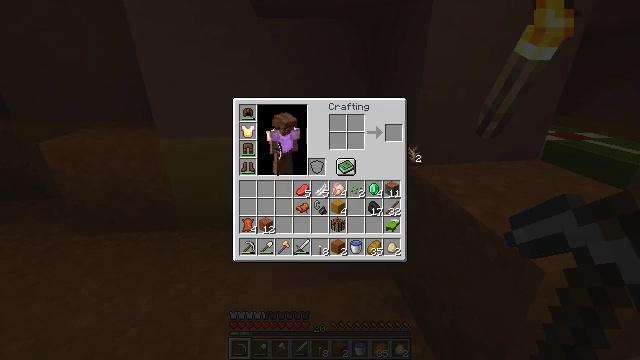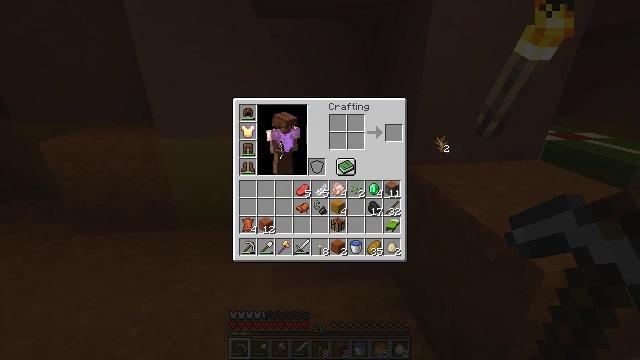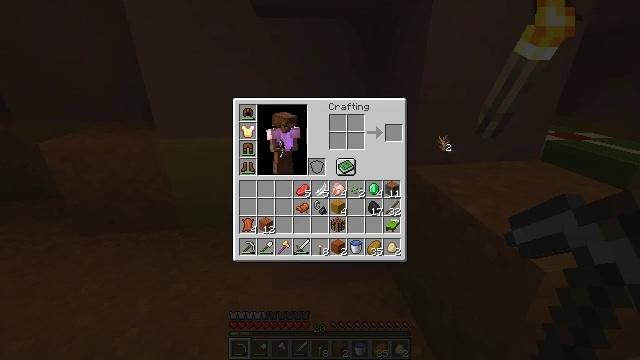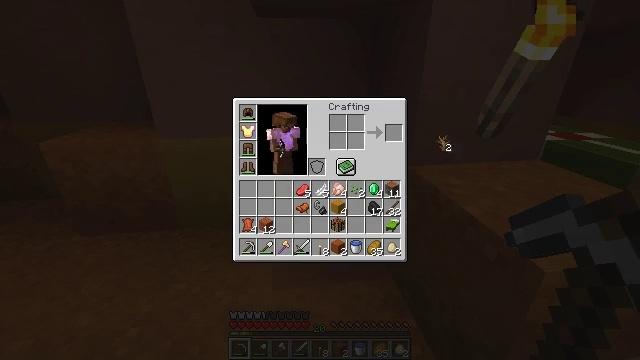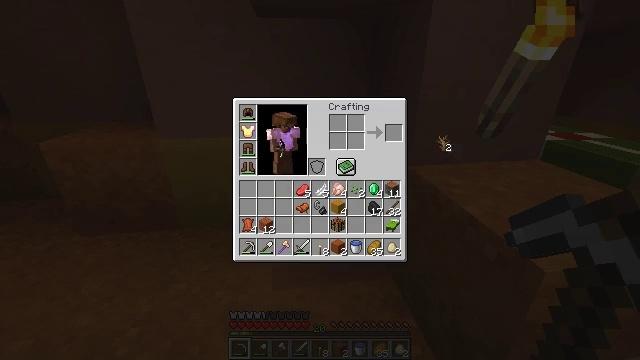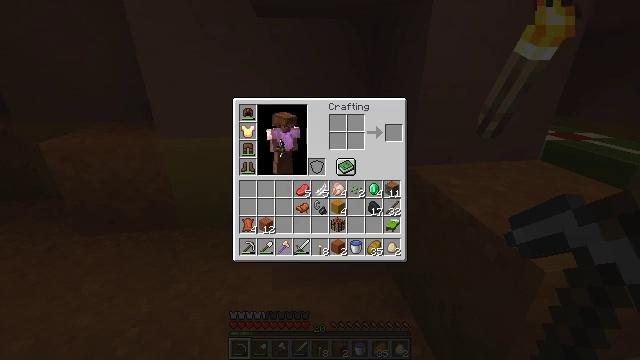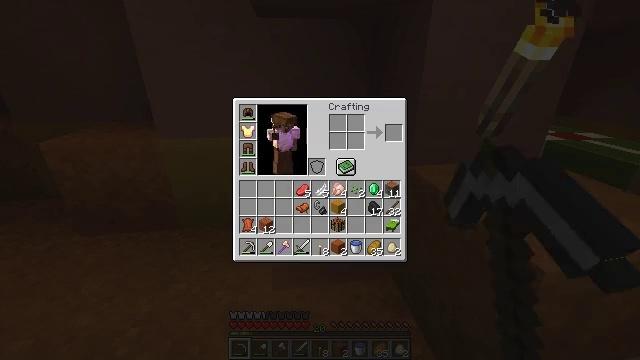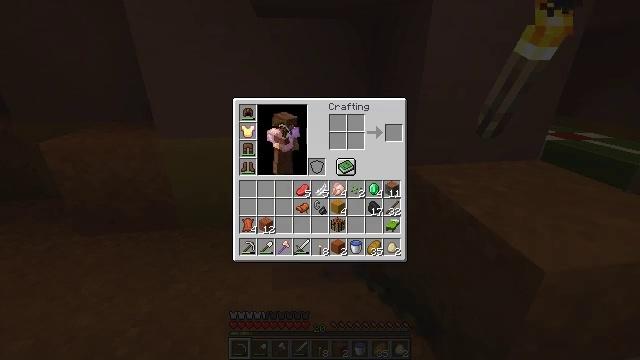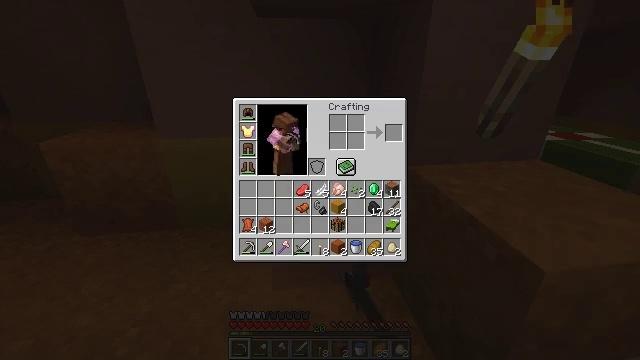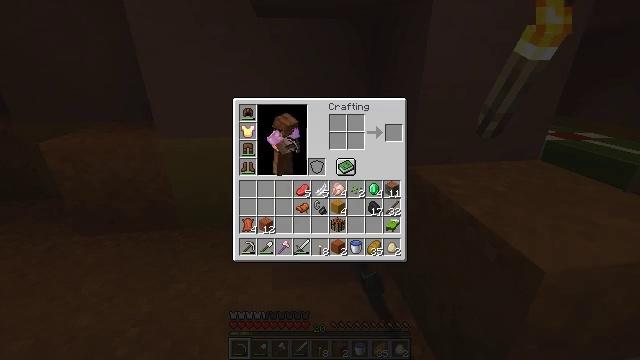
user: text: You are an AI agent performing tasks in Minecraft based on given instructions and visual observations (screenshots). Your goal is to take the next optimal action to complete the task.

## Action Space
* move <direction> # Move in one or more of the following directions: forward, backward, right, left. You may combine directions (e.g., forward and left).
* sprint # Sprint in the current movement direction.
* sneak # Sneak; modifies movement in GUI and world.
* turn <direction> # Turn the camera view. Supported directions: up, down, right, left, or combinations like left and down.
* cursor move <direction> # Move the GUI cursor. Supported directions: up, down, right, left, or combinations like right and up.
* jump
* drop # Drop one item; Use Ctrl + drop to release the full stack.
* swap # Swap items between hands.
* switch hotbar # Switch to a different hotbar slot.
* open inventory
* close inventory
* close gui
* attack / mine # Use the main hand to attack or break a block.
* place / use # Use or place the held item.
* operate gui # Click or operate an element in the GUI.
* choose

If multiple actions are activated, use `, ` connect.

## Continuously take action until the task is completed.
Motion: motion action
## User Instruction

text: Remove a dead bush from the inventory.
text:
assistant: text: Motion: cursor move right and up
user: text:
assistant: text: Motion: operate gui
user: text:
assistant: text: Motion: operate gui
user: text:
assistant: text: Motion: operate gui
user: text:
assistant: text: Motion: no_op
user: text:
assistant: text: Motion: cursor move left
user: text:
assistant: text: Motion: cursor move left and down
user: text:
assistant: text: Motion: cursor move left and down
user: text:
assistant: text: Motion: cursor move down
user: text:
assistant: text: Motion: no_op